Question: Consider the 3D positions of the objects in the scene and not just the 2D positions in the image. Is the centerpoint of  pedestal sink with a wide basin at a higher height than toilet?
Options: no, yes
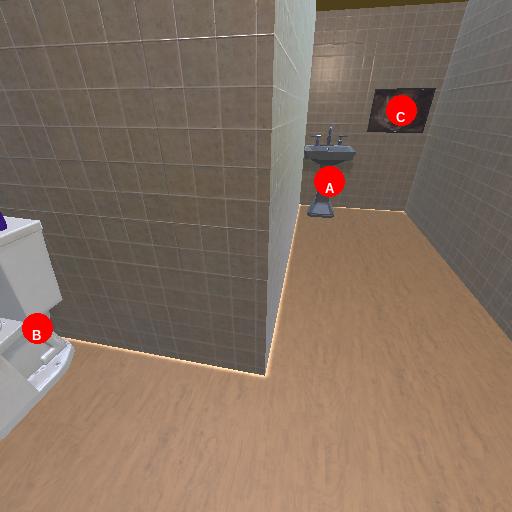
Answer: no